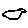
Label: bird